Current action and preconditions to check: path_clear

Your task: For each precondition in the list above, predict whether it will hold at this action.

Consider the current scene as observed from the mobile robot's camera, and analyze the predicted future states of all dynamic agents (e.g., people, animals, vehicles, or any moving entities) within the NEXT SECOND.

IMPORTANT: Only answer "very likely" if you are absolutely certain—based on strong, clear evidence—that a dynamic agent will violate the precondition in the predicted future state. Do NOT answer "very likely" for unlikely, ambiguous, or low-probability risks.

Ask yourself for each precondition: Is there a high probability, with clear and convincing evidence, that the predicted future states of any dynamic agent will interfere with the predicted future state of the currently executing action within the NEXT SECOND, causing that precondition to fail?

Assess the risk level based on these predictions. Use "likely" or "very likely" if motions create a clear risk of interference.

Use "neutral" or "improbable" if agents are nearby but their predicted paths are clearly diverging or non-conflicting.

Failure Risk Categories: "very improbable", "improbable", "neutral", "likely", "very likely"

Answer Format: Output ONLY the probability_of_failure value from these categories: "very improbable", "improbable", "neutral", "likely", "very likely"

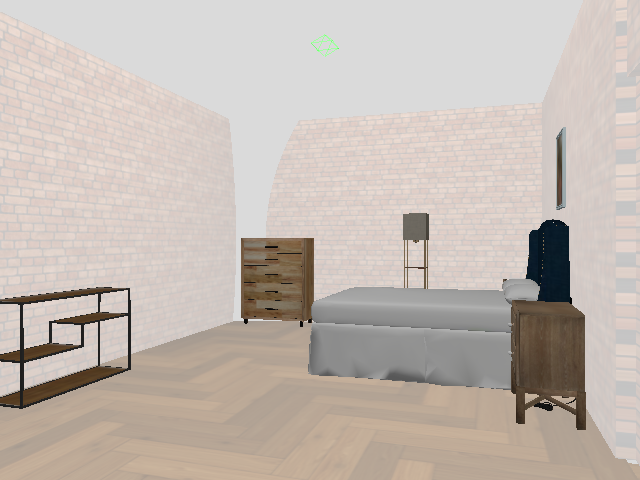

Answer: very improbable